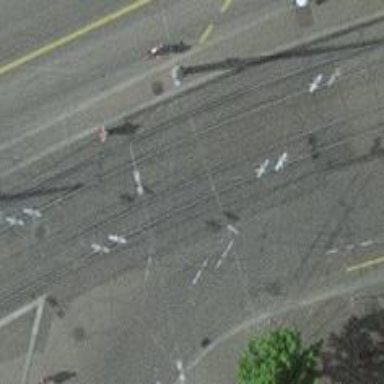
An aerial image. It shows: Tram level crossing on railway.